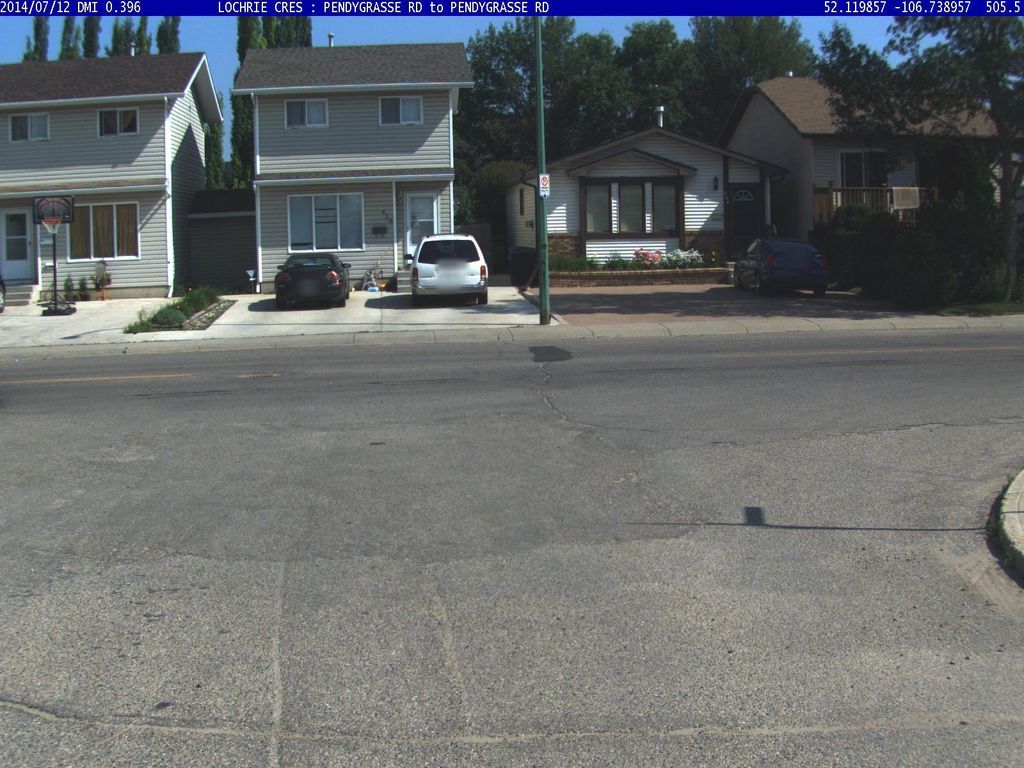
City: saskatoon